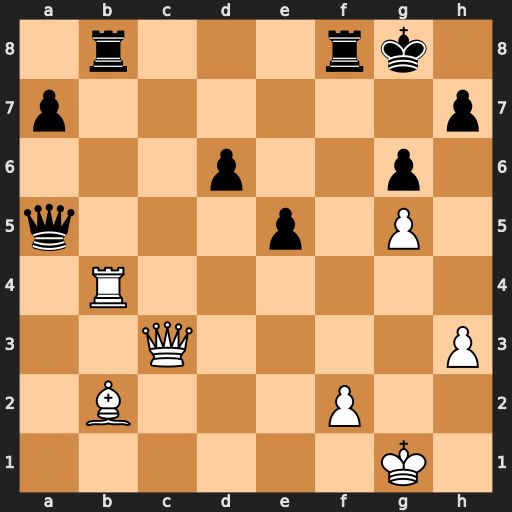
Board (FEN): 1r3rk1/p6p/3p2p1/q3p1P1/1R6/2Q4P/1B3P2/6K1
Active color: w
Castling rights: -
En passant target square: -
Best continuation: Rxb8 Qxc3 Rxf8+ Kxf8 Bxc3